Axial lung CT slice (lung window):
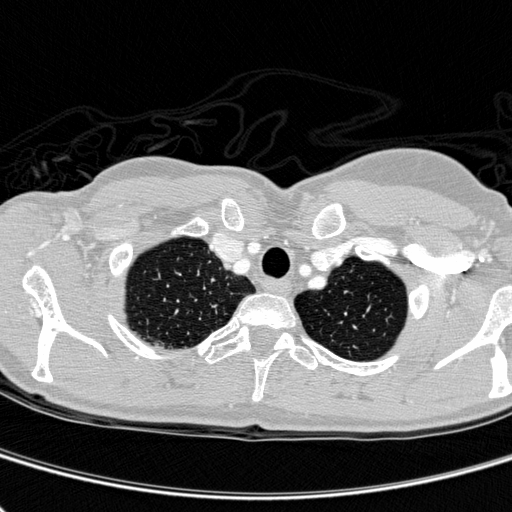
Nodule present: no